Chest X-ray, AP view. Patient: 34 years old, sex M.
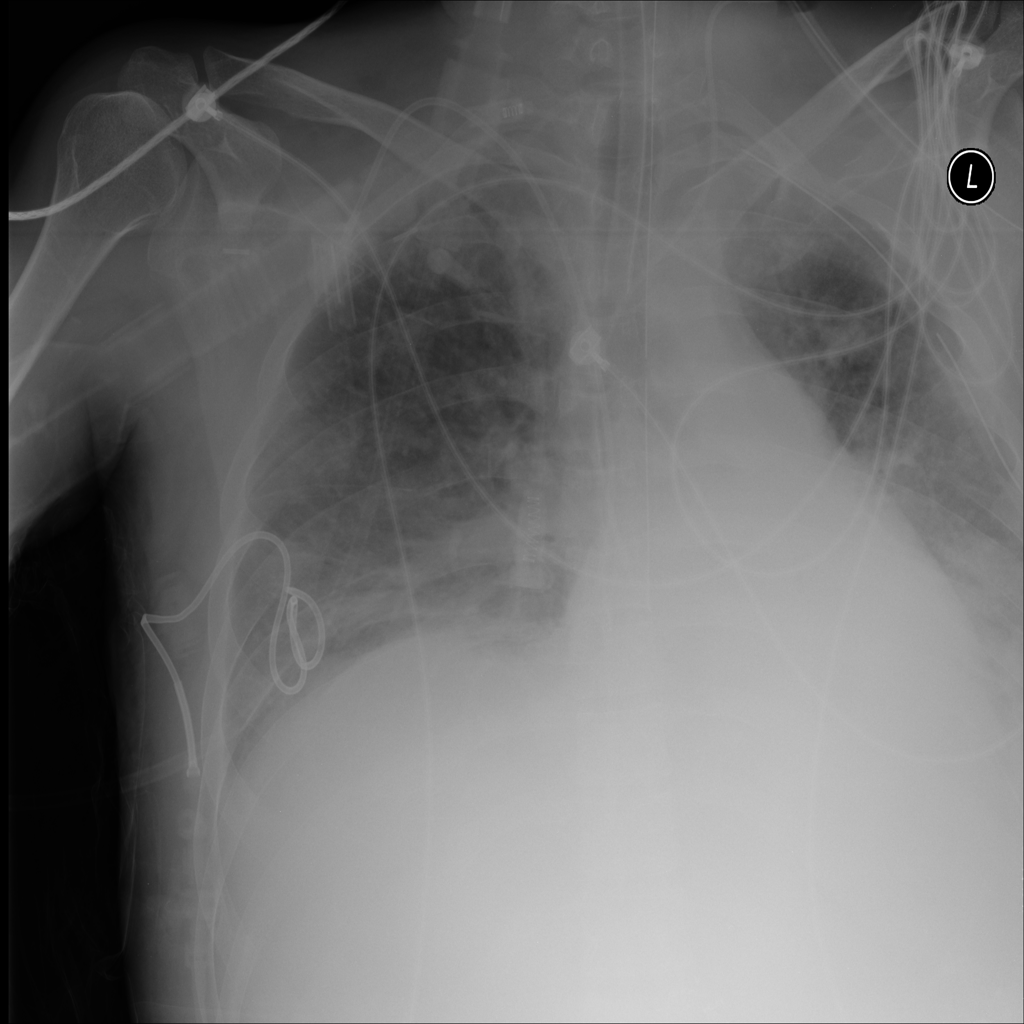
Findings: Atelectasis, Infiltration